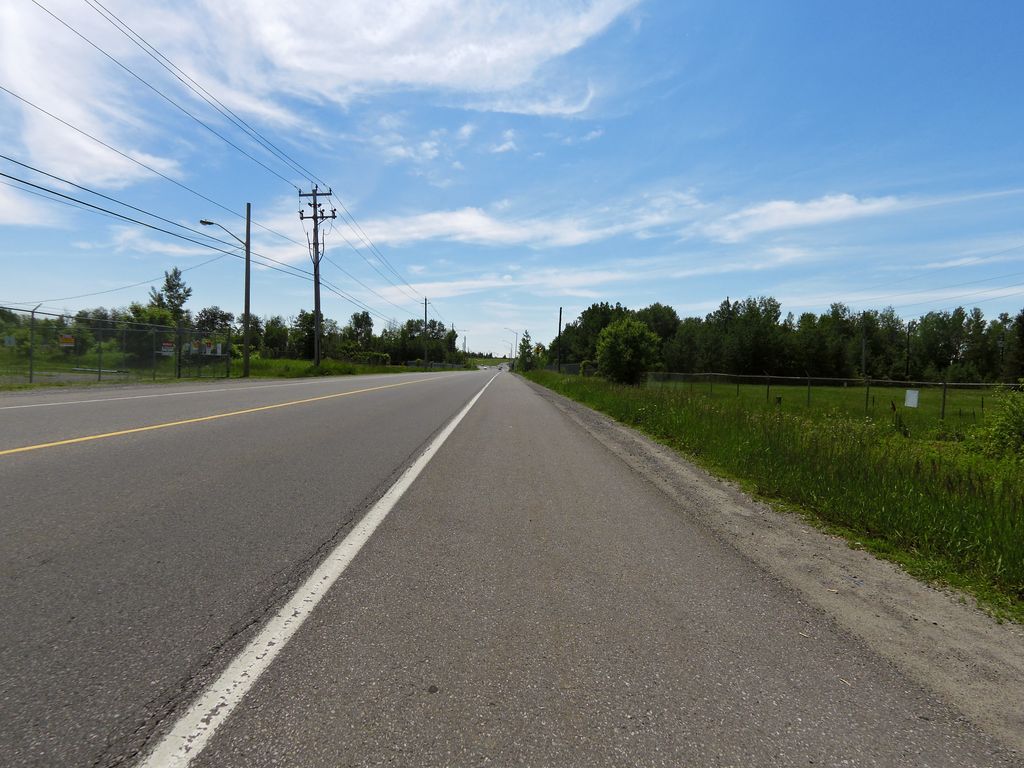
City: ottawa-gatineau